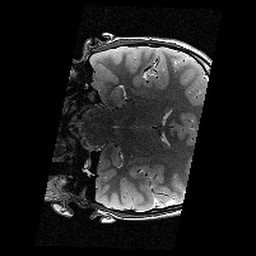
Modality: T2w
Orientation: coronal
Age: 12
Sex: male
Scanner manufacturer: siemens
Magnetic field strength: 3 T
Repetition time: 9.23 s
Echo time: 0.067 s